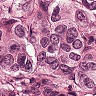
Metastatic tissue present: yes